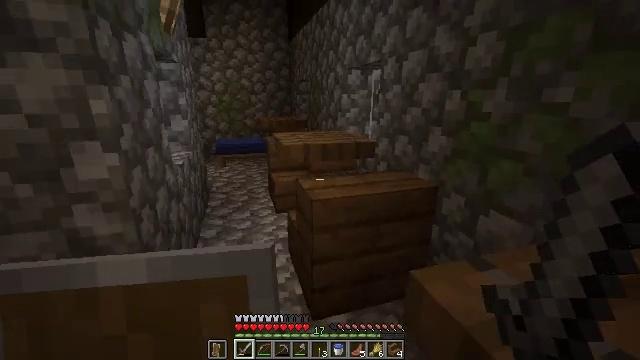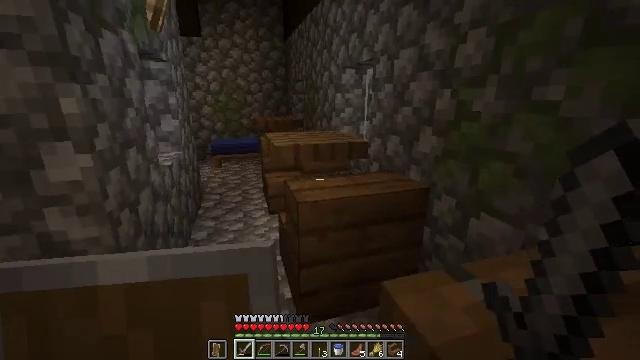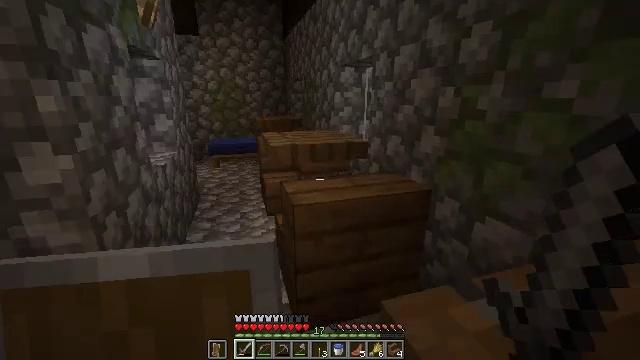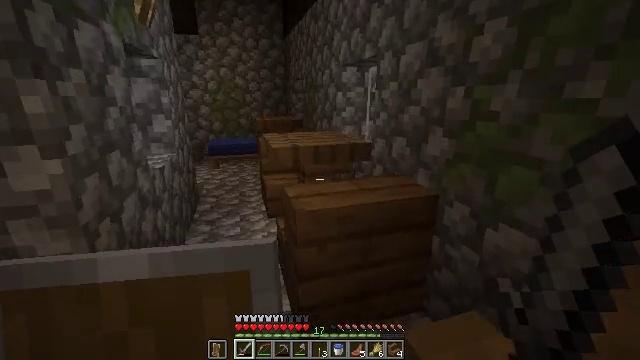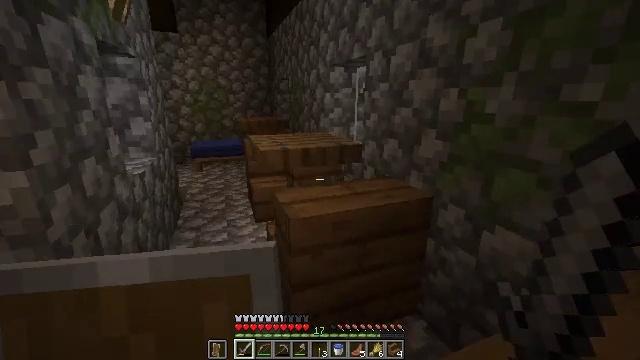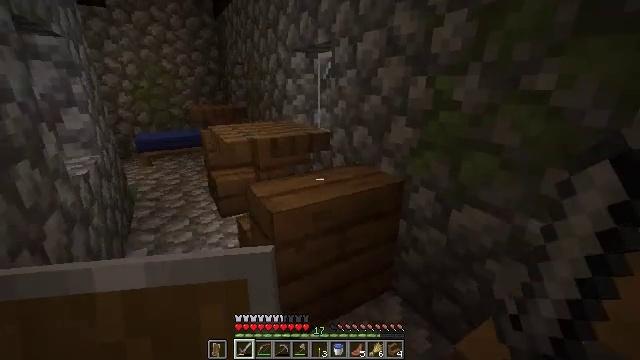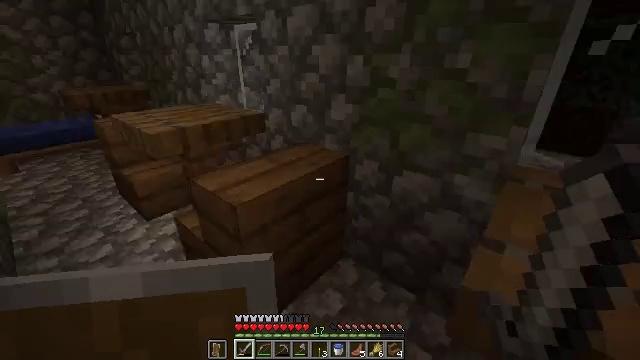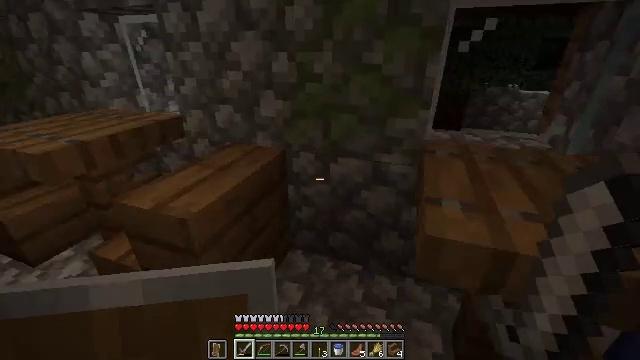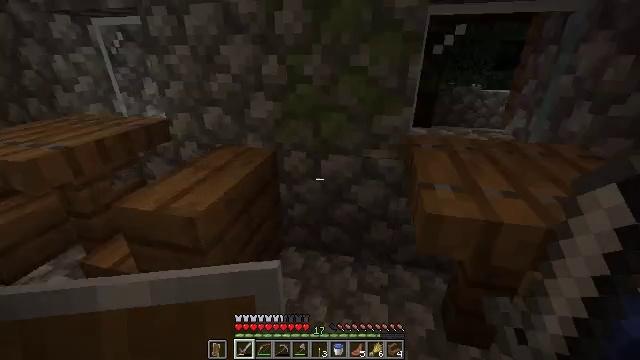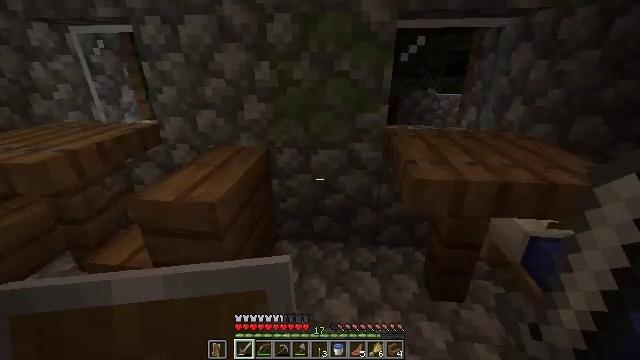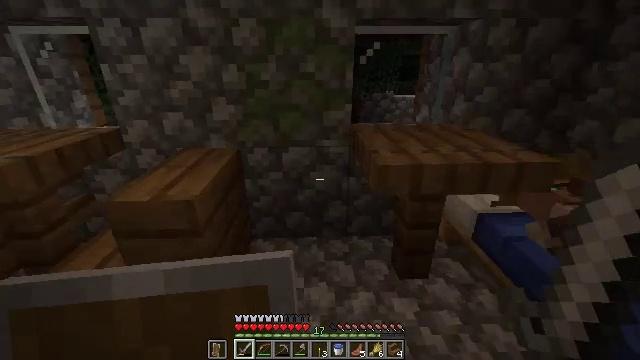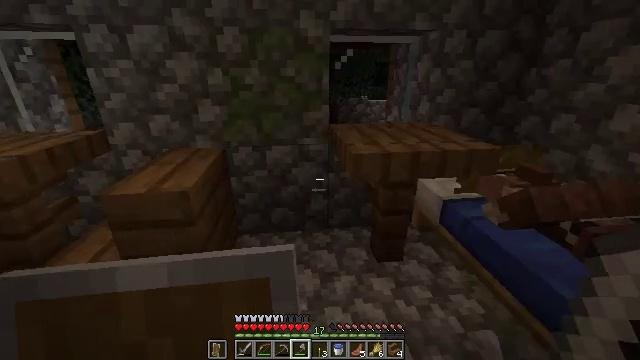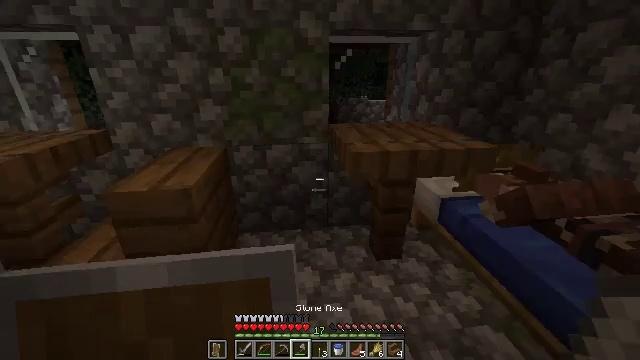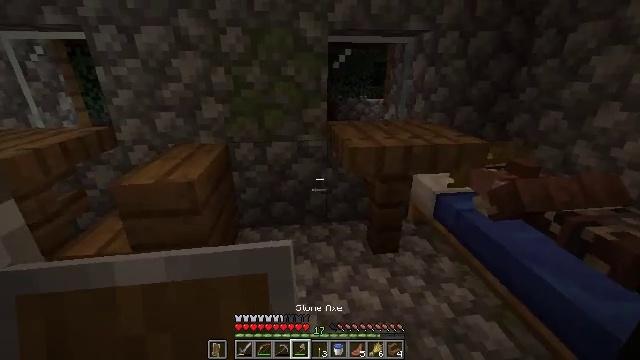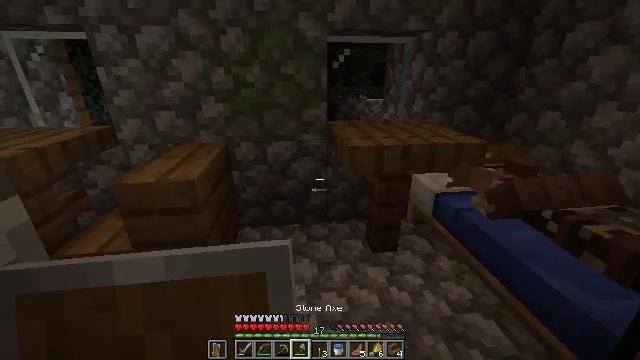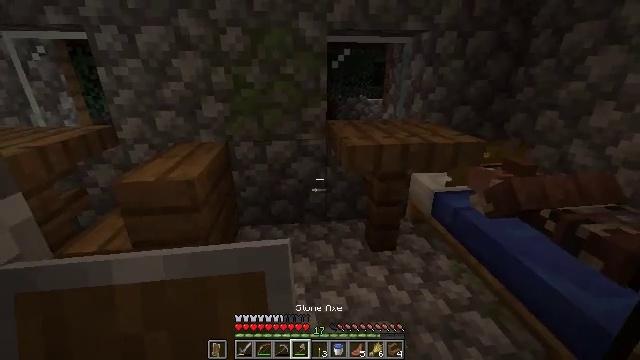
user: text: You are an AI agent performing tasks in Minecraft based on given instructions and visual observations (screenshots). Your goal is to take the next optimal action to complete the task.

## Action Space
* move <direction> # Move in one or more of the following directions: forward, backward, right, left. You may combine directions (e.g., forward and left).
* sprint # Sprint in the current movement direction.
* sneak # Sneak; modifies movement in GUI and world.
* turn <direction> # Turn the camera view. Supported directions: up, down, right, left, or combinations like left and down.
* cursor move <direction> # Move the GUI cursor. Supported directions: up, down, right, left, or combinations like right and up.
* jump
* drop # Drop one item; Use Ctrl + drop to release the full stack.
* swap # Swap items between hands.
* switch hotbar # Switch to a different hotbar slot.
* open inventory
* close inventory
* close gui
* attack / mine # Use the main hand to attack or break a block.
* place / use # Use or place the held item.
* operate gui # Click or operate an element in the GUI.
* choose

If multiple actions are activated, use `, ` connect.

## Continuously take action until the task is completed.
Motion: motion action
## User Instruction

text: Retrieve the spruce trapdoor by mining.
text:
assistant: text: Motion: move forward and move right
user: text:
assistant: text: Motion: move forward
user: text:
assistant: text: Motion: no_op
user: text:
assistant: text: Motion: move left, turn right
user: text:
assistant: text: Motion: move left, turn right and down
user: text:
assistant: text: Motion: move left, turn right and down
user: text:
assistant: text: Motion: move back and move left, turn right
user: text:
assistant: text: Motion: move back and move left, turn right
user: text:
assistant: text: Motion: move back, turn right and up
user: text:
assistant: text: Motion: move back, turn right
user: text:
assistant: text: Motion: turn right and up, switch to hotbar 4
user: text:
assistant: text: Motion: switch to hotbar 4
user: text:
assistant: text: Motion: switch to hotbar 4
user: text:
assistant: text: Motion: no_op
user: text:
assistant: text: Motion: no_op
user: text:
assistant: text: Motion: turn right
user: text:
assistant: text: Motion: turn right
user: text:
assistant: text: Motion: attack / mine
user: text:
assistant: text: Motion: attack / mine
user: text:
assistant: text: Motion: attack / mine
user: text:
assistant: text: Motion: turn right and up, attack / mine
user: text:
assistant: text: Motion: turn right and up, attack / mine
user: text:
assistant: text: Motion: turn up, attack / mine
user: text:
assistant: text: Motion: attack / mine
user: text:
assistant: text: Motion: attack / mine
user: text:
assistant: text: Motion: attack / mine
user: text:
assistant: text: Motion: attack / mine
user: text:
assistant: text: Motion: attack / mine
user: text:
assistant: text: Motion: attack / mine
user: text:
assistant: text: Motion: attack / mine